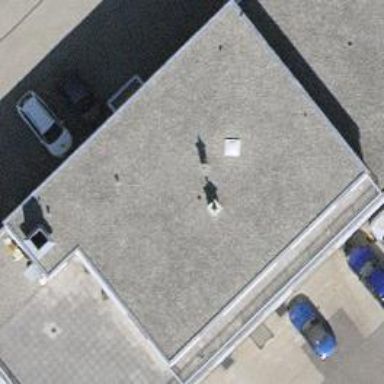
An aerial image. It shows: Building part with flat roof.